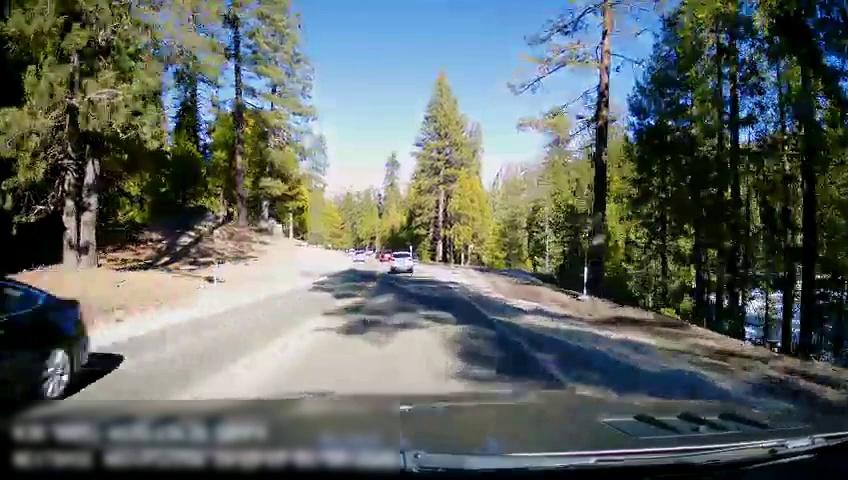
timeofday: Day
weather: Sunny
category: Drivable Space
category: Vehicles | Car
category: Vehicles | SUV
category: Vehicles | SUV
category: Lanes | Opposite Lane
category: Lanes | Current Lane